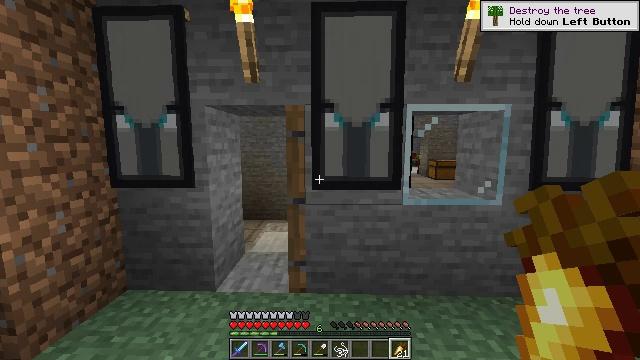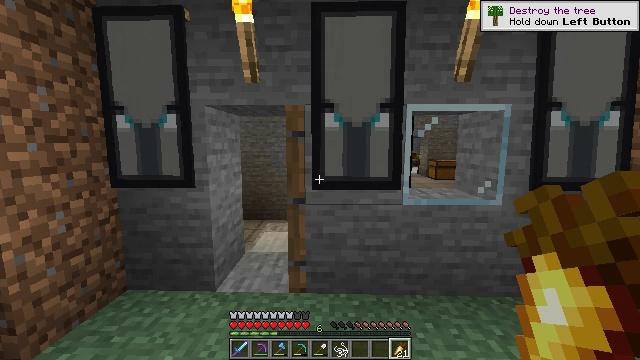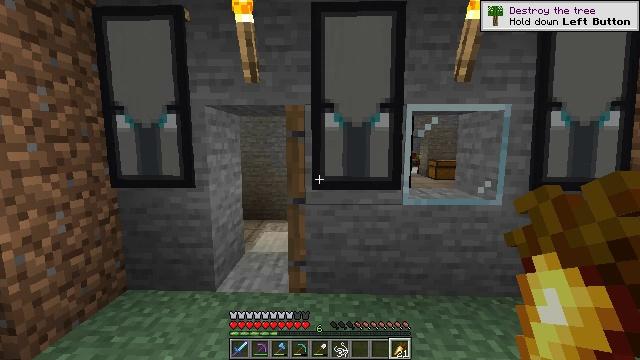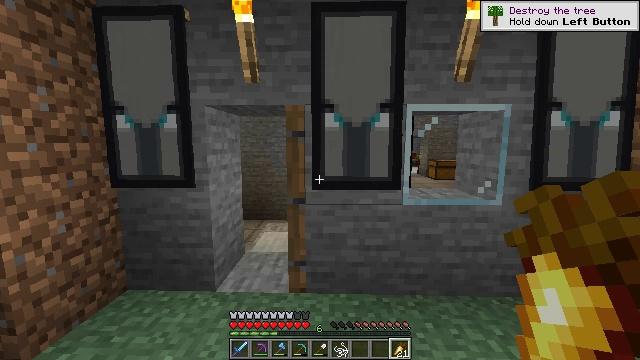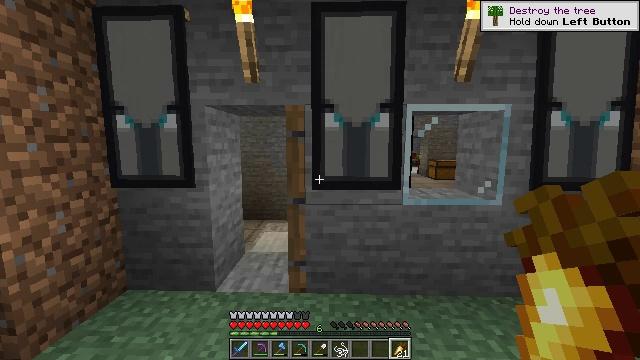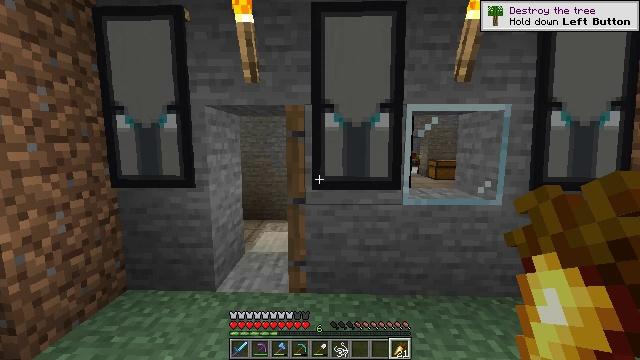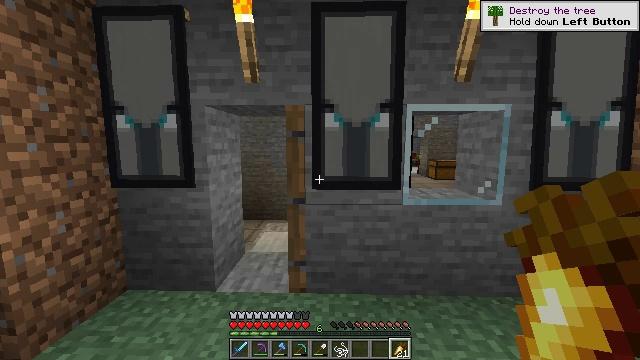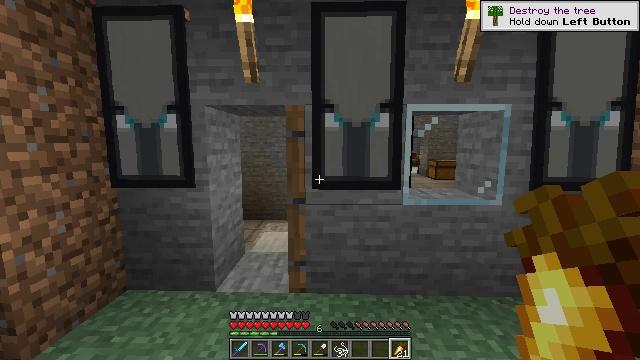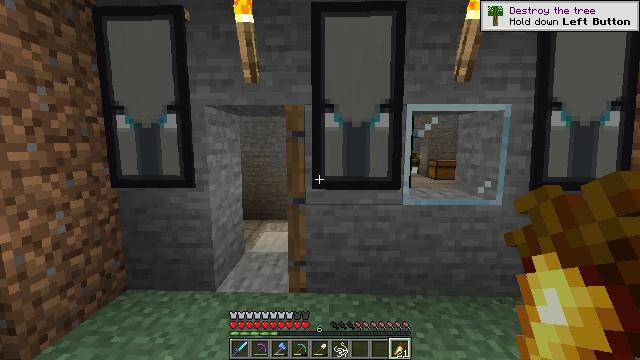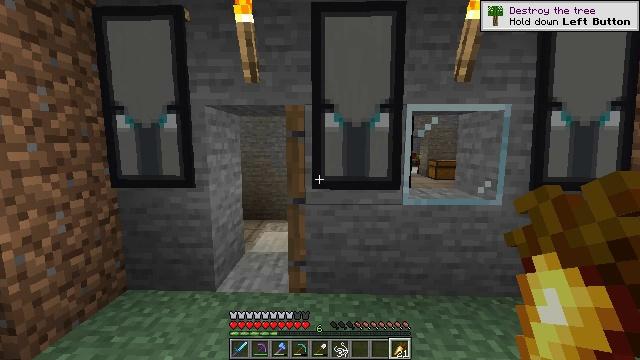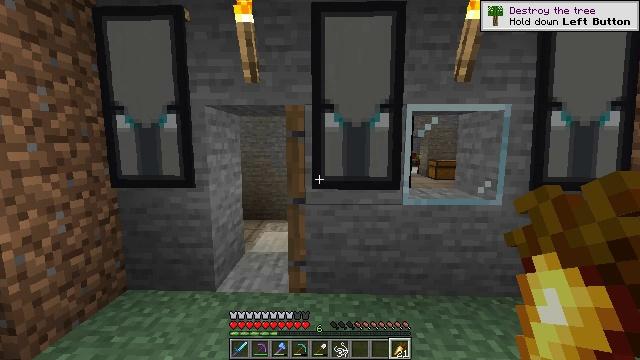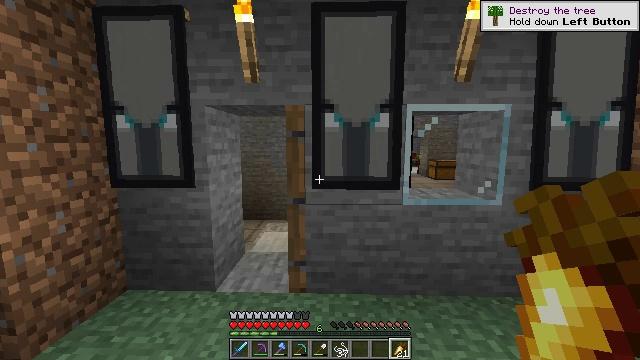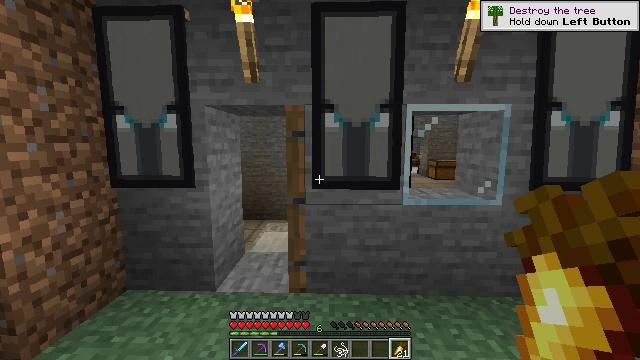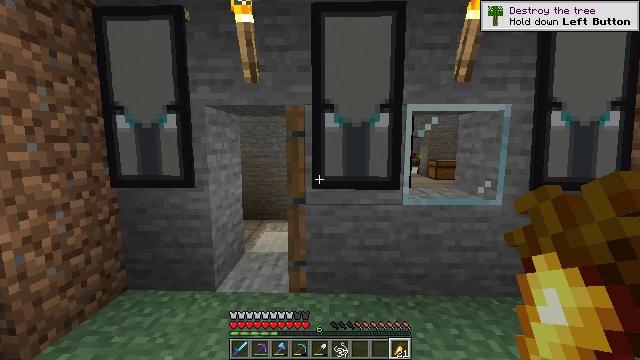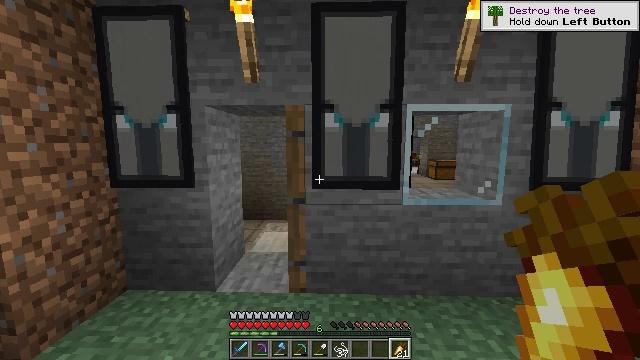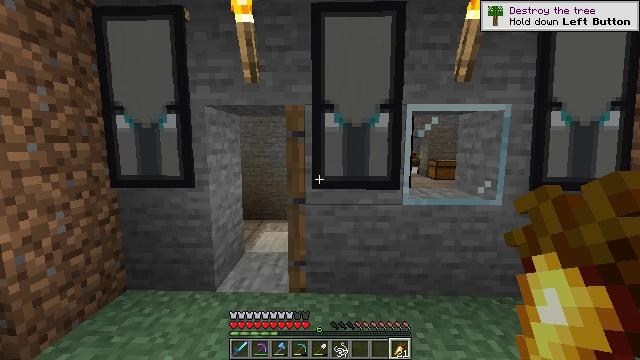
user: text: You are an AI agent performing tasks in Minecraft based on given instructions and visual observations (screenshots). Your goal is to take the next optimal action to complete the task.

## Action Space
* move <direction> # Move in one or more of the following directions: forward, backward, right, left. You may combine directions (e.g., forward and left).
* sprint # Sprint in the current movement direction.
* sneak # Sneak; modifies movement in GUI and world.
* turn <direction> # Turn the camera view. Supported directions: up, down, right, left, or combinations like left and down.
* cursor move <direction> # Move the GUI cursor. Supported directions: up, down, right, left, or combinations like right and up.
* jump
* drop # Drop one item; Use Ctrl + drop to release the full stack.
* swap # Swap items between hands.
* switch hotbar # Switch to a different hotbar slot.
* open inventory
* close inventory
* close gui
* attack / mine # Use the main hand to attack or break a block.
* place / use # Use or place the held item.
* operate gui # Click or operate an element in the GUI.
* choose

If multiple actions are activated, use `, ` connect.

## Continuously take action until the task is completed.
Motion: motion action
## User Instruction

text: Open the furnace and craft a smooth stone.
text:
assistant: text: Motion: no_op
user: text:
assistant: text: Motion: no_op
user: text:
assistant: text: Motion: no_op
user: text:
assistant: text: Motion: no_op
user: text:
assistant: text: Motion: no_op
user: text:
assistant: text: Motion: no_op
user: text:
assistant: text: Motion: no_op
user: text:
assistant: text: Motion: no_op
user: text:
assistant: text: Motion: no_op
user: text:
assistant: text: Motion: no_op
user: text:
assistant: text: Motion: no_op
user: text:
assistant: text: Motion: no_op
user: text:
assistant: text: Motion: no_op
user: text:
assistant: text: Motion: no_op
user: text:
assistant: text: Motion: no_op
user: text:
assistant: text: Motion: no_op
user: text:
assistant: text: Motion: no_op
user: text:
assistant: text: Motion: no_op
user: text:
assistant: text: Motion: no_op
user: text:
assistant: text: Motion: no_op
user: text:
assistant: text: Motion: no_op
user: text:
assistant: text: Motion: no_op
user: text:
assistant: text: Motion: no_op
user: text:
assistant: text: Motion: no_op
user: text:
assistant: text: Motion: no_op
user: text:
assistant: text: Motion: no_op
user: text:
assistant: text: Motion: no_op
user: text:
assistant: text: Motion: no_op
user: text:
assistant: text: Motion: no_op
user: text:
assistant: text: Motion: no_op